Interaction volume radius: 5 \u00c5
Interaction volume height: 15 \u00c5
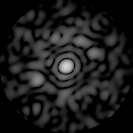
Disorder parameter: 0.8234